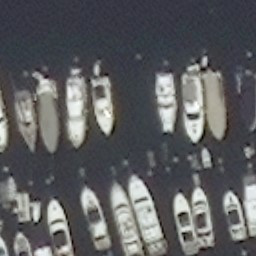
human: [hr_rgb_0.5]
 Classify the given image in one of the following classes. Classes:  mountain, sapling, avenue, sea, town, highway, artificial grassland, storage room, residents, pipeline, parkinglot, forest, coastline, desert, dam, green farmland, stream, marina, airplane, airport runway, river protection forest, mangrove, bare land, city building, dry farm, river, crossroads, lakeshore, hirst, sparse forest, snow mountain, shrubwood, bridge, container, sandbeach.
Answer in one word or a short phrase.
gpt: marina